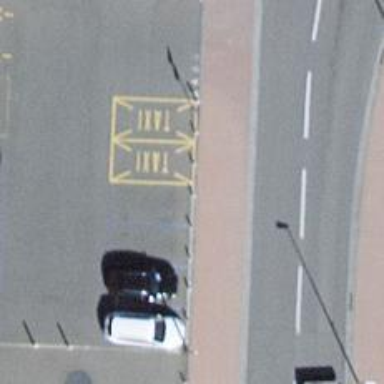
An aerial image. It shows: Bollard.